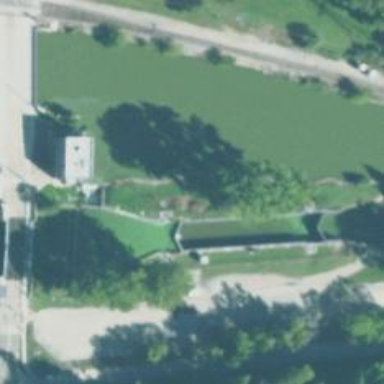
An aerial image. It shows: Lock gate along waterway.